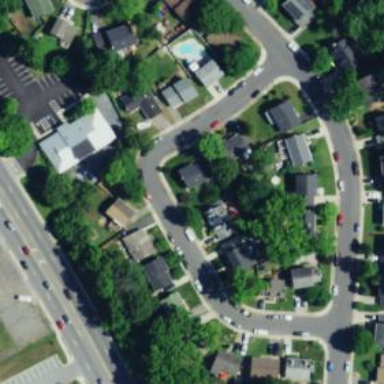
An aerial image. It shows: Neighborhood.